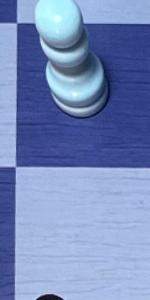
Label: Empty